Question: I have a ms access 2013 database, Into my database I have a table, it looks samthing so :

my text1 Is an Ole Object date type, here's a rtf text.
elemple :
'''
{
tf1 {
tlch
cs1 f31507 \ltrch
cs0 \insrsid14841988 Hello}}
'''
if I write this text into rtf file and I open it with Word, the file Word have write "Hello" text. How can I create with msAccess 2013 an rtf file, or to show into a report this column text ?? Which is the best way to show this column text??? Thank you a lot
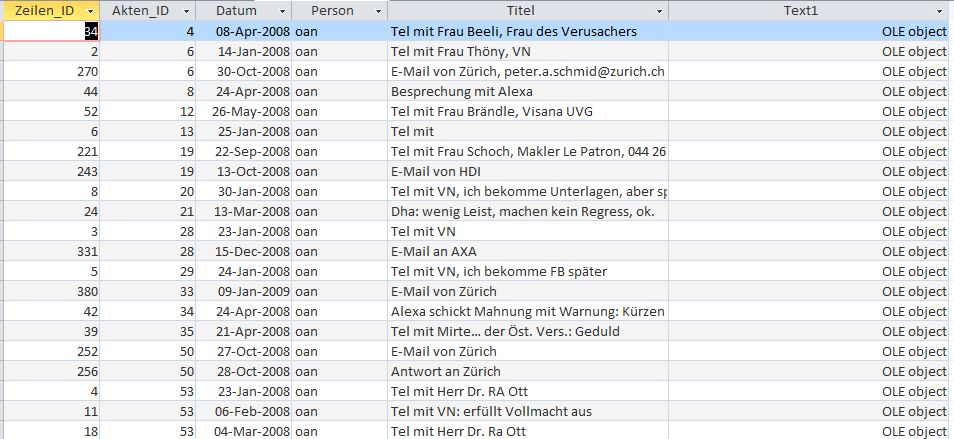
Answer: Probably your best option for the future would be to
1. Upgrade the database from Access 2003 (.mdb) to Access 2013 (.accdb).
2. Add a new column named Text1_NEW as Long Text (previously known as Memo) with its Text Format property set to Rich Text.
3. Convert the RTF-encoded text from the Text1 field into HTML-encoded text and save it in the Text1_NEW field.
4. Once you've verified that the conversion was successful, delete the Text1 field and rename the Text1_NEW field to Text1.
Then you could use the "rich text" 'Long Text' field with a regular Text Box control in Access 2013.
For an idea as to how you might actually convert the RTF-encoded text to HTML-encoded text, see my other answer <URL>. That answer uses Word to save an RTF document to plain text, but it could just as easily save the document as HTML. Do note, however, that Word tends to produce rather bloated HTML documents, so check the results of a small test before performing a wholesale conversion.